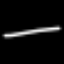
Label: line